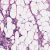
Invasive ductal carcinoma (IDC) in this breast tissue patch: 1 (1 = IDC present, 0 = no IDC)